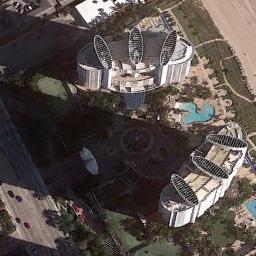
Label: commercial_area